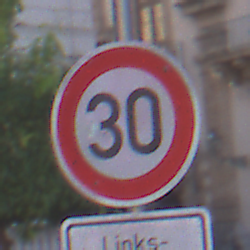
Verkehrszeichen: Geschwindigkeit30
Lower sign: HinweiseAufGefahrenDurchVerbaleAngabe9
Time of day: SunriseSunset
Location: Outdoor (Urban)
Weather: PartlyCloudy
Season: NotSpecified
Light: Natural